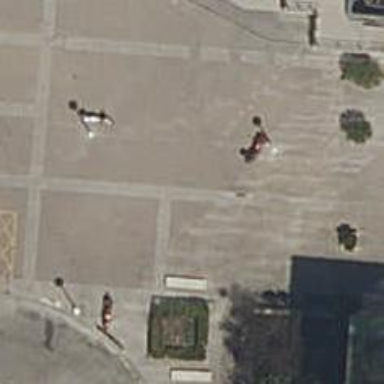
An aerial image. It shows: Bicycle parking area with stands available.